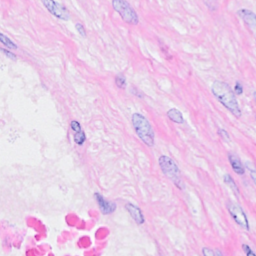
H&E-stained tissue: Breast